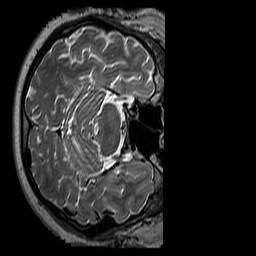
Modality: T2w
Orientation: axial
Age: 47
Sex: male
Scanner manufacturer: siemens
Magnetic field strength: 3 T
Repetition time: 3.2 s
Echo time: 0.212 s